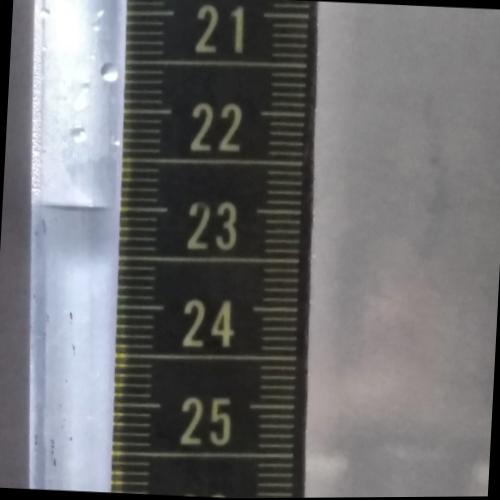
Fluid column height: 23.0 cm